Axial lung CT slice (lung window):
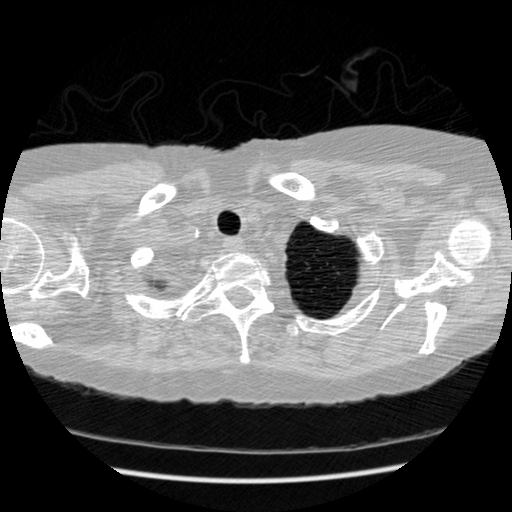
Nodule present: no